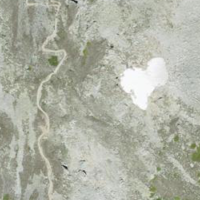
EUNIS habitat code: 48
Species observed at this site:
Calluna vulgaris
Silene acaulis